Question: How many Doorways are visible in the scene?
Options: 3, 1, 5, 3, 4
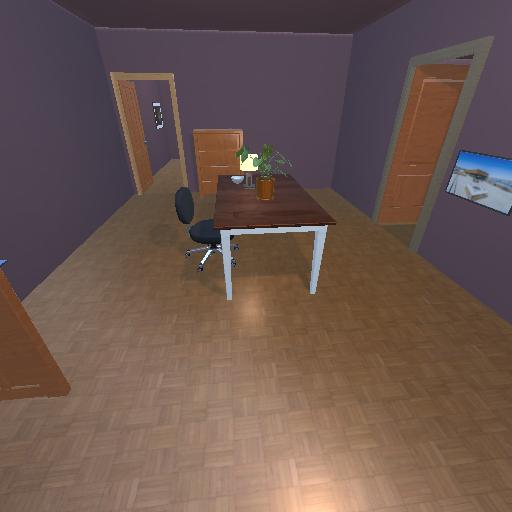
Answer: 3